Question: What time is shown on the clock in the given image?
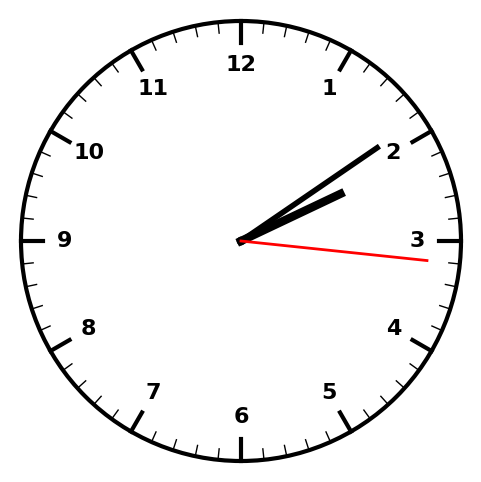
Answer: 02:09:16